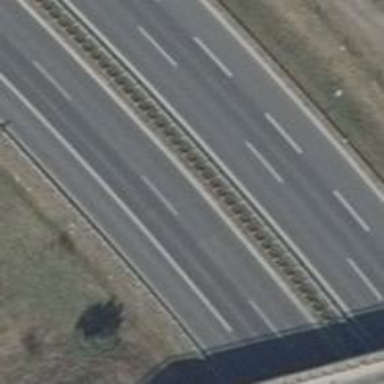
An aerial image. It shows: Trunk motorroad.